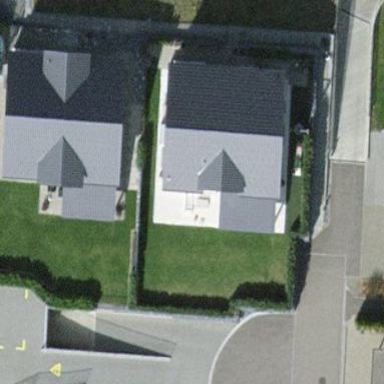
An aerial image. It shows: Detached building with gabled roof.